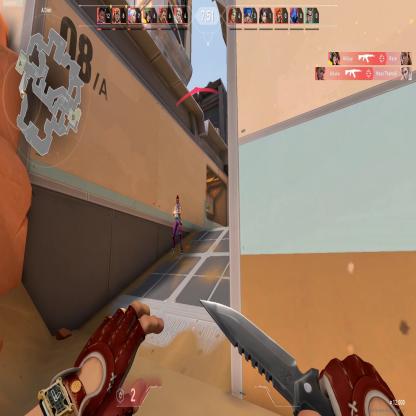
Label: enemy